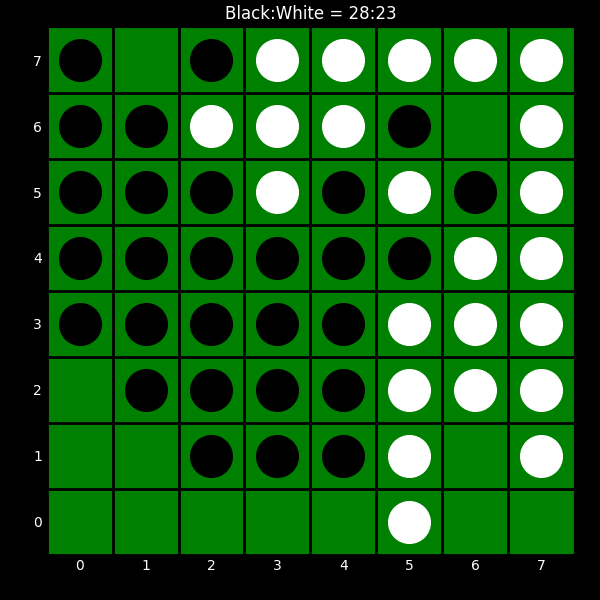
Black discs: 28
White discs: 23